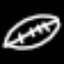
Label: leaf